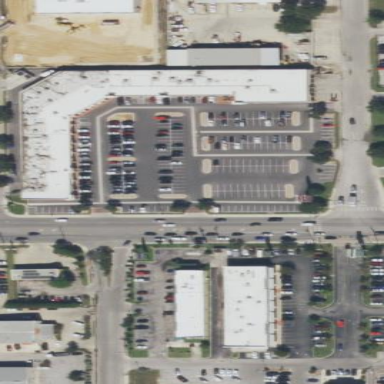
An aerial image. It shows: Retail building.